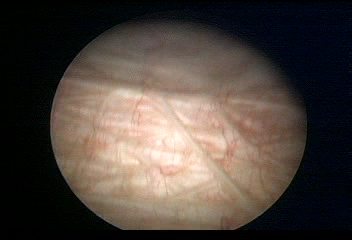
Modality: WLC
Class: Normal mucosa
Bladder cancer association: No